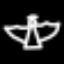
Label: angel